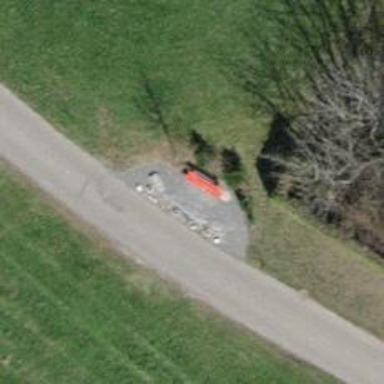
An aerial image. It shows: Bench.